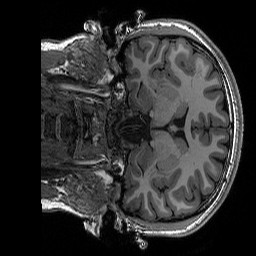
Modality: T1w
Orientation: coronal
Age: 20
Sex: female
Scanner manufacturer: siemens
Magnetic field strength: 3 T
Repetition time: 2.53 s
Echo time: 0.0033 s